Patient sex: M
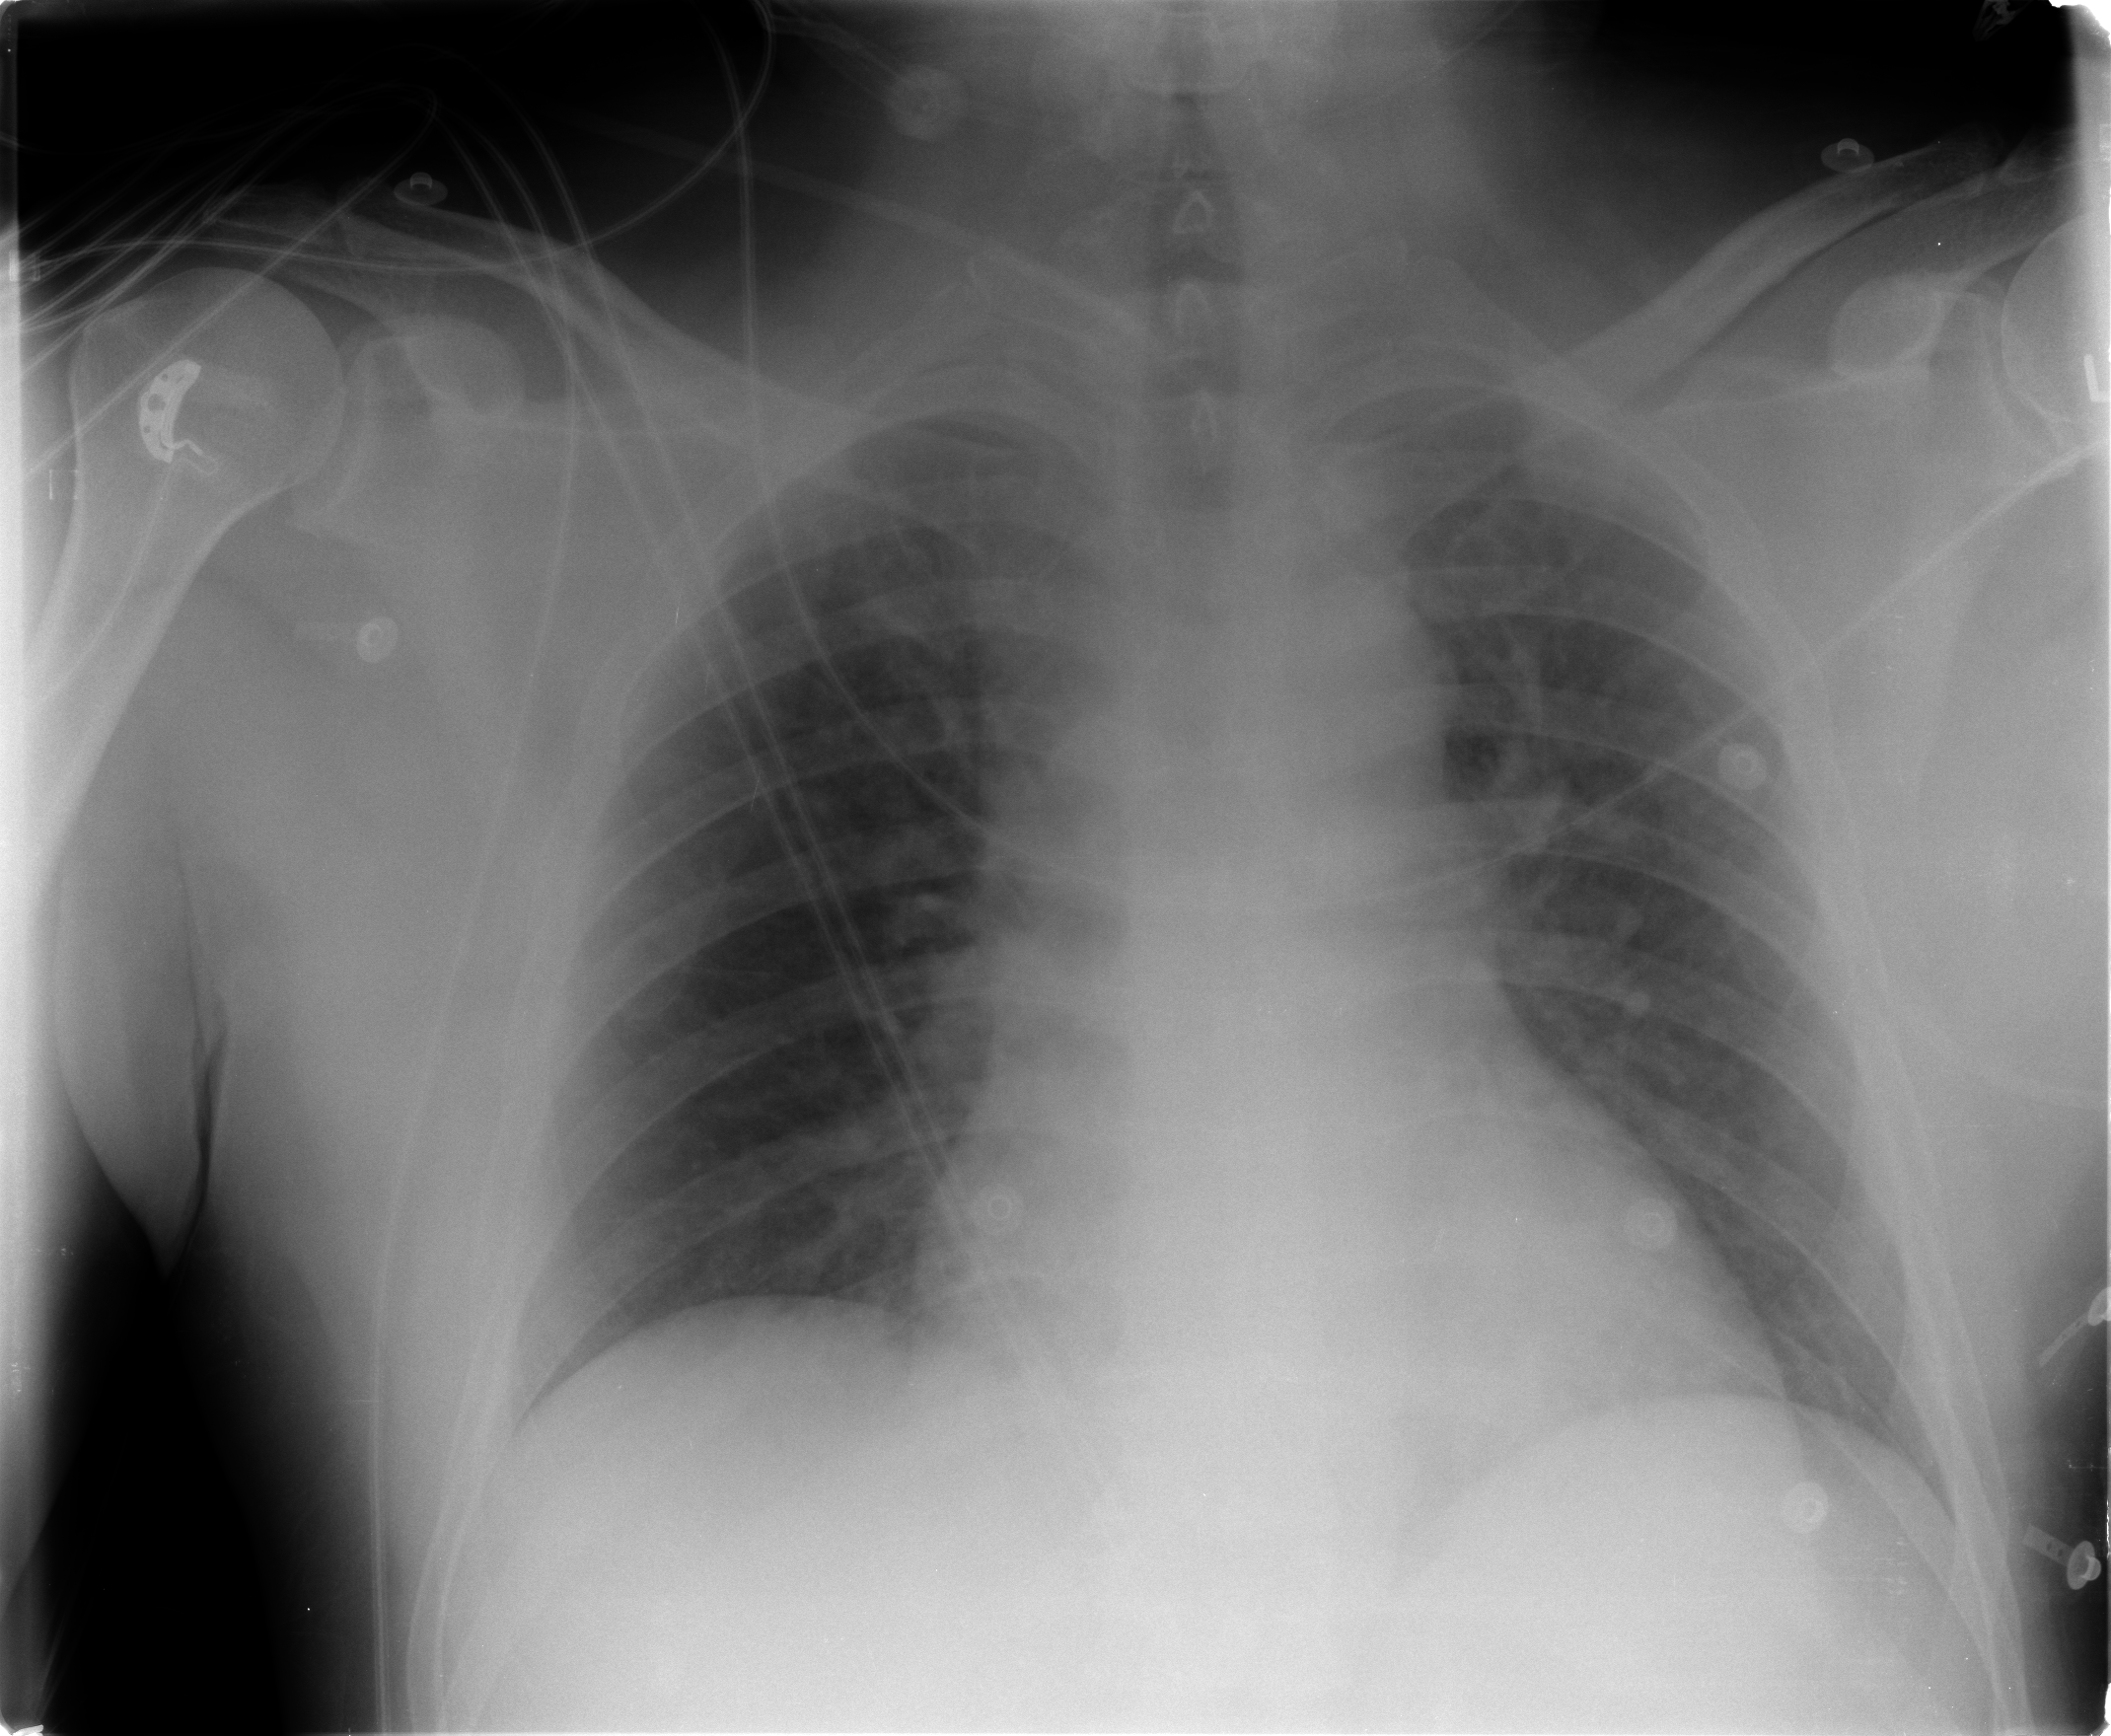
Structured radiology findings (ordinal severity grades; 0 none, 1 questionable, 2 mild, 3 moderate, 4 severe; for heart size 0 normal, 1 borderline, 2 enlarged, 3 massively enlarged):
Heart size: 0
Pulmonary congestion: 2
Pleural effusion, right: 0
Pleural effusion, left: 0
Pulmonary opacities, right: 0
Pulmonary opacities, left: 0
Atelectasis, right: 0
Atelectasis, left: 0